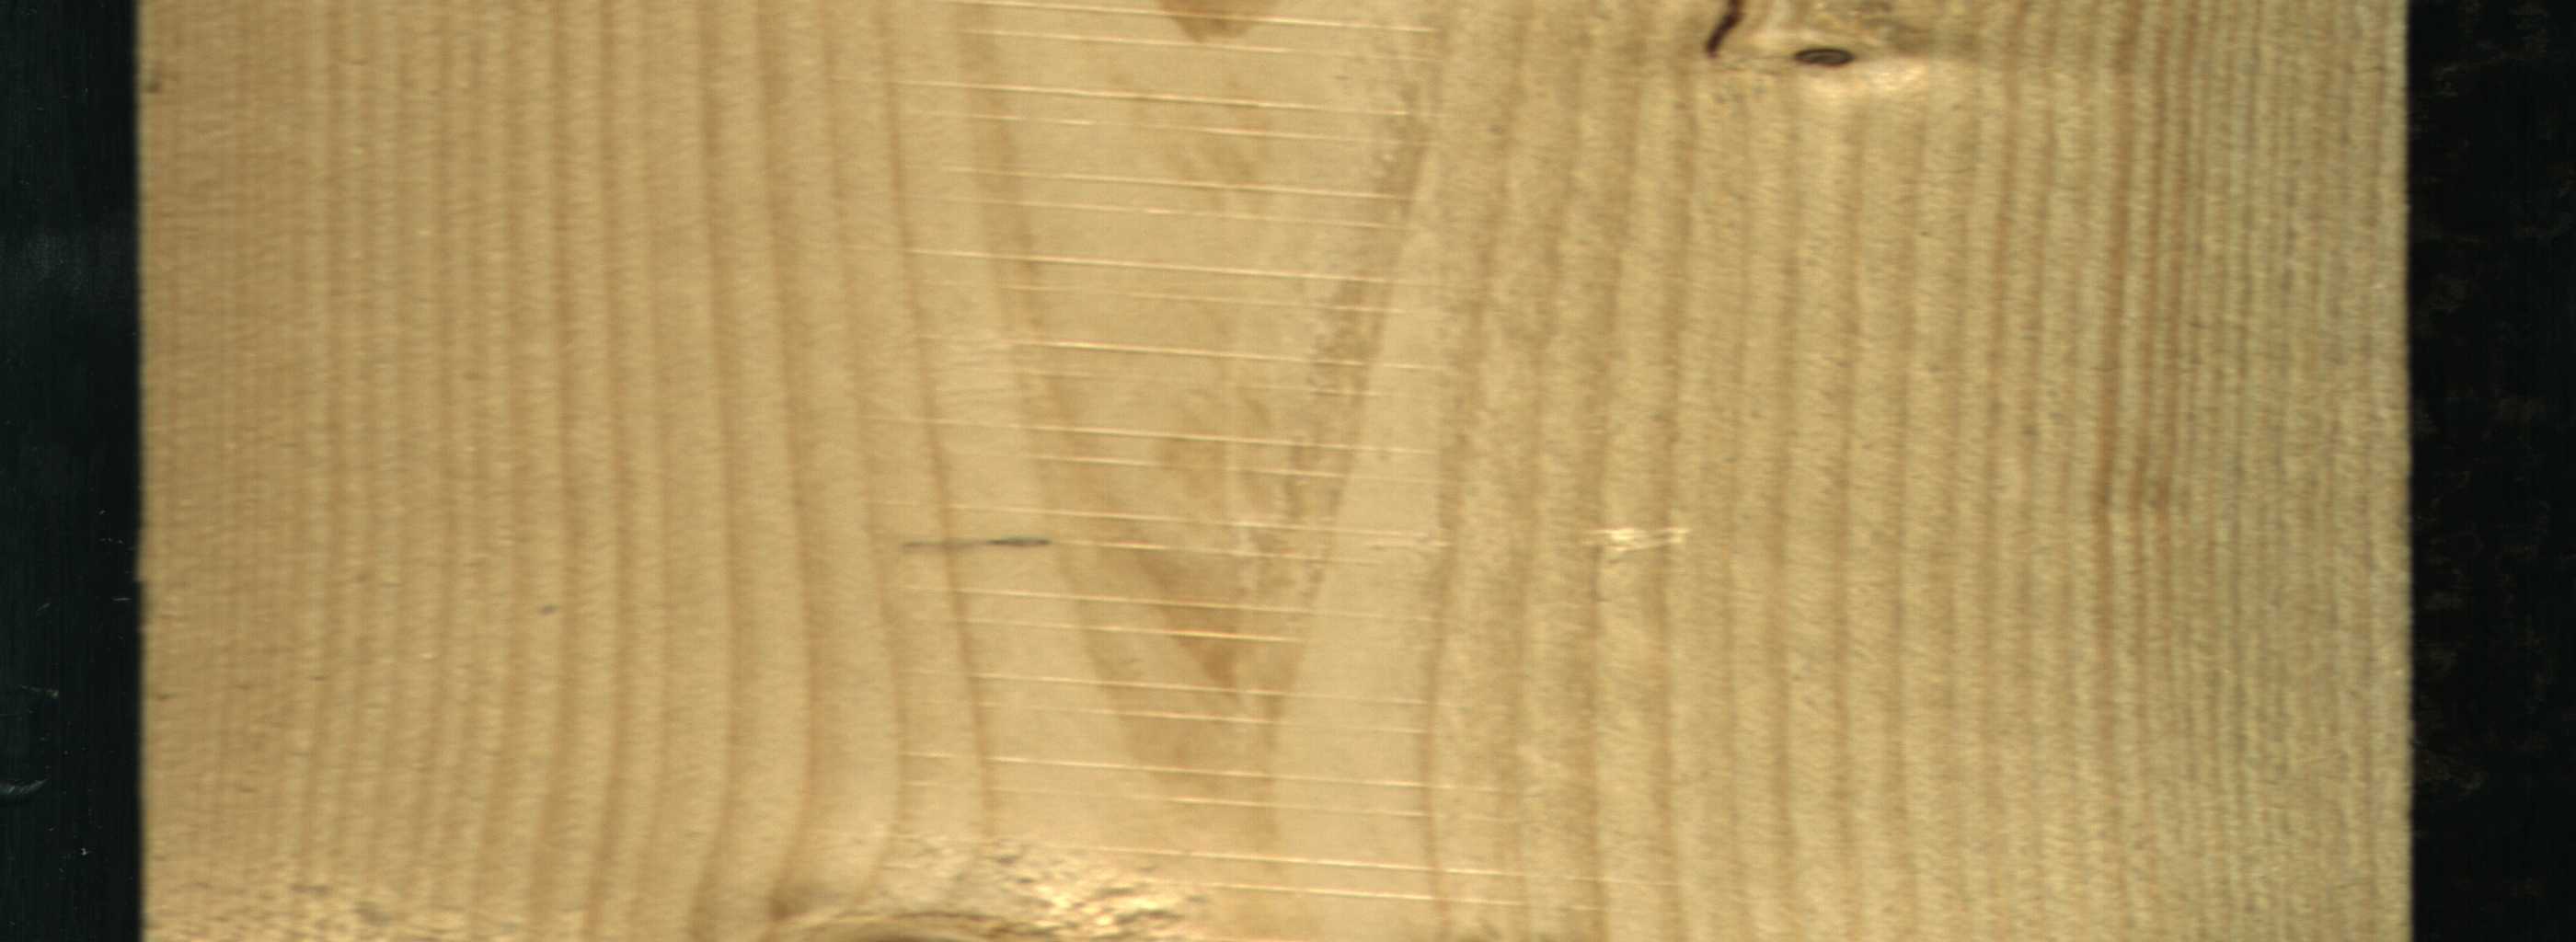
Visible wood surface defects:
resin
Dead_Knot
Live_Knot